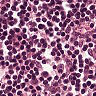
Metastatic tissue present: no